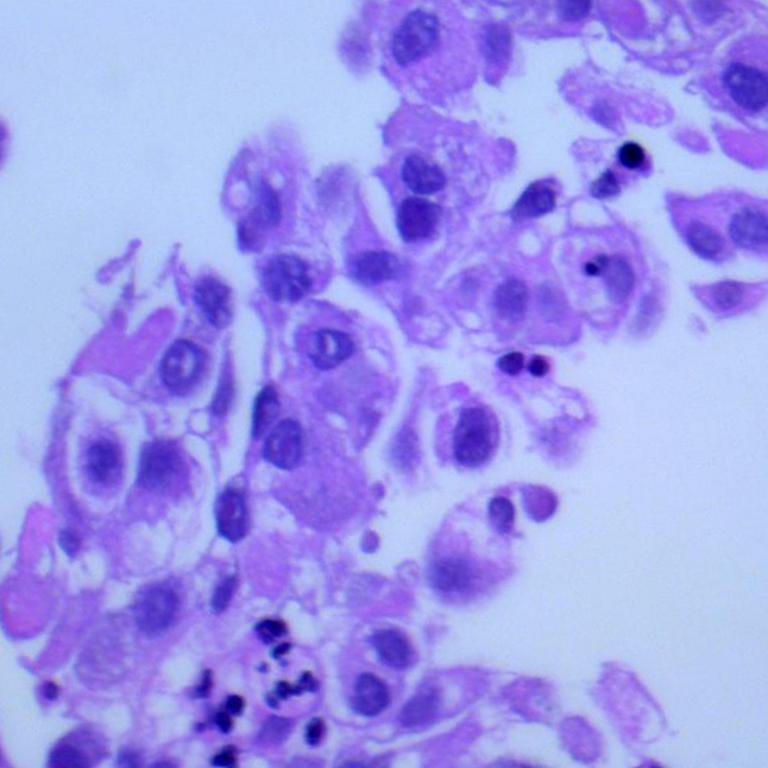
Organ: lung
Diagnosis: adenocarcinomas